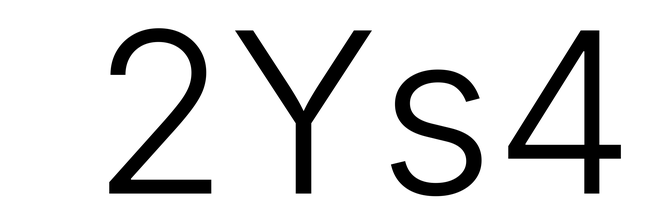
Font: Inter_Light